Question: I have spent more time than I ever care to admit trying to fix this stupid bug. I have a form that displays to the left of some content. It looks okay on a wide and narrow screen, but on a tablet width (it overlays between 770 and 950 or so) the content to the right overlaps the form fields.
Am I missing something in my markup to use Twitter Bootstrap properly or do I need to add some custom styles using breakpoints to fix it? It appears that the fixed pixel width is causing the issue defined in bootstrap.css. Shouldn't these width properties use % since I'm using a fluid responsive layout?
'''
<div class="container-narrow">
<div class="content">
<div class="row-fluid">
<div class="span5">
<form class="form-horizontal" id="applies-Step1-form" action="/" method="post">
<div class="control-group">
<label class="control-label required" for="Step1_email">Email <span class="required">*</span></label>
<div class="controls">
<input size="60" maxlength="255" name="Step1[email]" id="Step1_email" type="text" />
</div>
</div>
<div class="control-group">
<label class="control-label required" for="Step1_home_zip">Home Zip <span class="required">*</span></label>
<div class="controls">
<input size="5" maxlength="5" name="Step1[home_zip]" id="Step1_home_zip" type="text" />
</div>
</div>
</form>
</div>
<div class="span7">
<div class="promo-btm">
<h2>Heading 2</h2>
<ul class="checks">
<li>Bullet One</li>
<li>Bullet Two</li>
</ul>
</div>
</div>
</div>
</div>
</div>
'''
See the attached screenshot for the bug or you can reproduce it yourself using my <URL>.
If someone could help point out a way to fix this I would be extremely appreciative!
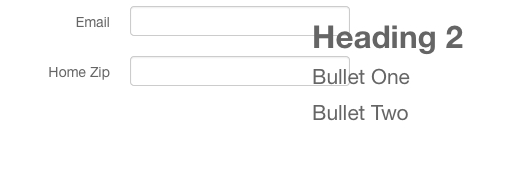
Answer: Just add a width to your input elements so they can adapt responsively with all of your screen sizes. You can use something like '.span12' as a width on your input elements and that should fix the issue:
'''
<div class="container-narrow">
<div class="content">
<div class="row-fluid">
<div class="span5">
<form class="form-horizontal" id="applies-Step1-form" action="/" method="post">
<div class="control-group">
<label class="control-label required" for="Step1_email">Email <span class="required">*</span></label>
<div class="controls">
<input class="span12" size="60" maxlength="255" name="Step1[email]" id="Step1_email" type="text" />
</div>
</div>
<div class="control-group">
<label class="control-label required" for="Step1_home_zip">Home Zip <span class="required">*</span></label>
<div class="controls">
<input class="span12" size="5" maxlength="5" name="Step1[home_zip]" id="Step1_home_zip" type="text" />
</div>
</div>
</form>
</div>
<div class="span7">
<h2>Heading 2</h2>
<ul class="checks">
<li>Bullet One</li>
</ul>
</div>
</div>
</div>
</div>
'''
Demo: <URL>